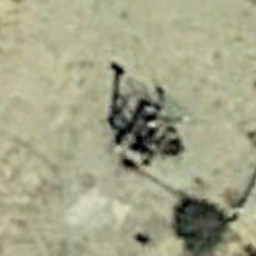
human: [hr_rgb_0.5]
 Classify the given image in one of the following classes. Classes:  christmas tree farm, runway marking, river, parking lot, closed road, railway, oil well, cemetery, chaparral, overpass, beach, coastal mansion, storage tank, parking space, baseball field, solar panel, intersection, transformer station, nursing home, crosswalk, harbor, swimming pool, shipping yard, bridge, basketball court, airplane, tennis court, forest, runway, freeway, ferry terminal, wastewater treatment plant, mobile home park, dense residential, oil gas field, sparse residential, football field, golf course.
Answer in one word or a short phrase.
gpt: oil well